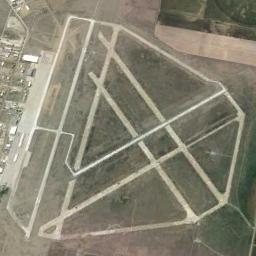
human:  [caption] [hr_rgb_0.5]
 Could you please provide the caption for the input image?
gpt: There is an airport in the field with some runways .

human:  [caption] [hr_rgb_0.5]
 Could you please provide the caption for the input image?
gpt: An airport with some staggered runways on the lawn and some buildings beside .

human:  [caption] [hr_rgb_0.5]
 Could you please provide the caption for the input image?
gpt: Several intersecting runways are in the airport, And there are several airport houses next to the runway .

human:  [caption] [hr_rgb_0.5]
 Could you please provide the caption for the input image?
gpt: This airport has only one runway .

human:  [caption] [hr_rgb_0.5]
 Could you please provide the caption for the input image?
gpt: The airport has many intersecting roads .